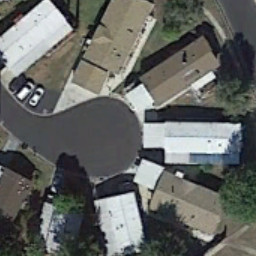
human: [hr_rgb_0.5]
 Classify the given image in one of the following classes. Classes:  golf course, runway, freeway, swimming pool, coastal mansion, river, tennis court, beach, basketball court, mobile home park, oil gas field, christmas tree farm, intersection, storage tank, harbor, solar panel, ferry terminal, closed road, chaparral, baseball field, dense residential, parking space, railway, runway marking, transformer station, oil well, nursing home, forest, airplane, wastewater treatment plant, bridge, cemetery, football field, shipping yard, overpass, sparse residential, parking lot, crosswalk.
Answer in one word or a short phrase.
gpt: mobile home park